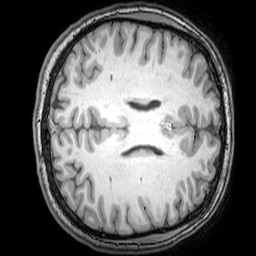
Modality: T1w
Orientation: axial
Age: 20
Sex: male
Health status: healthy
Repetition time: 0.081 s
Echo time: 0.037 s